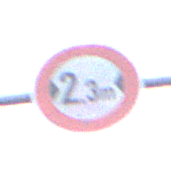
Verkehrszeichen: TatsaechlicheBreite2Komma3
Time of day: SunriseSunset
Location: Outdoor (Nature)
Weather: PartlyCloudy
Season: NotSpecified
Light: Natural